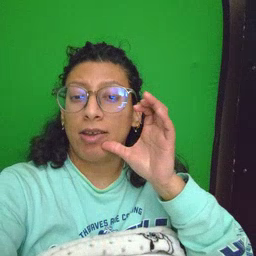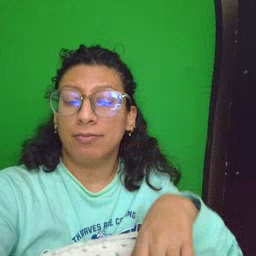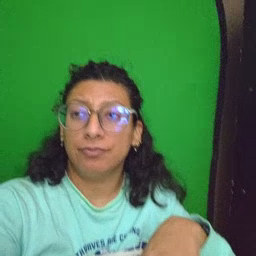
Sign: drink